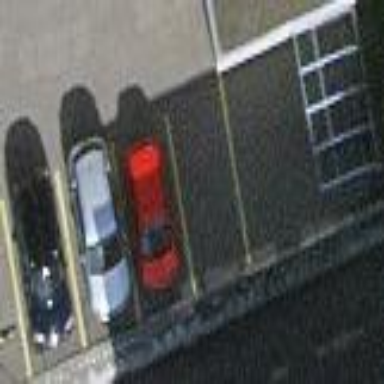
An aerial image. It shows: Parking area.